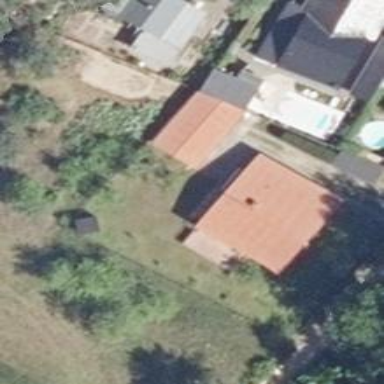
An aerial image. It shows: Detached building.